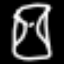
Label: hourglass